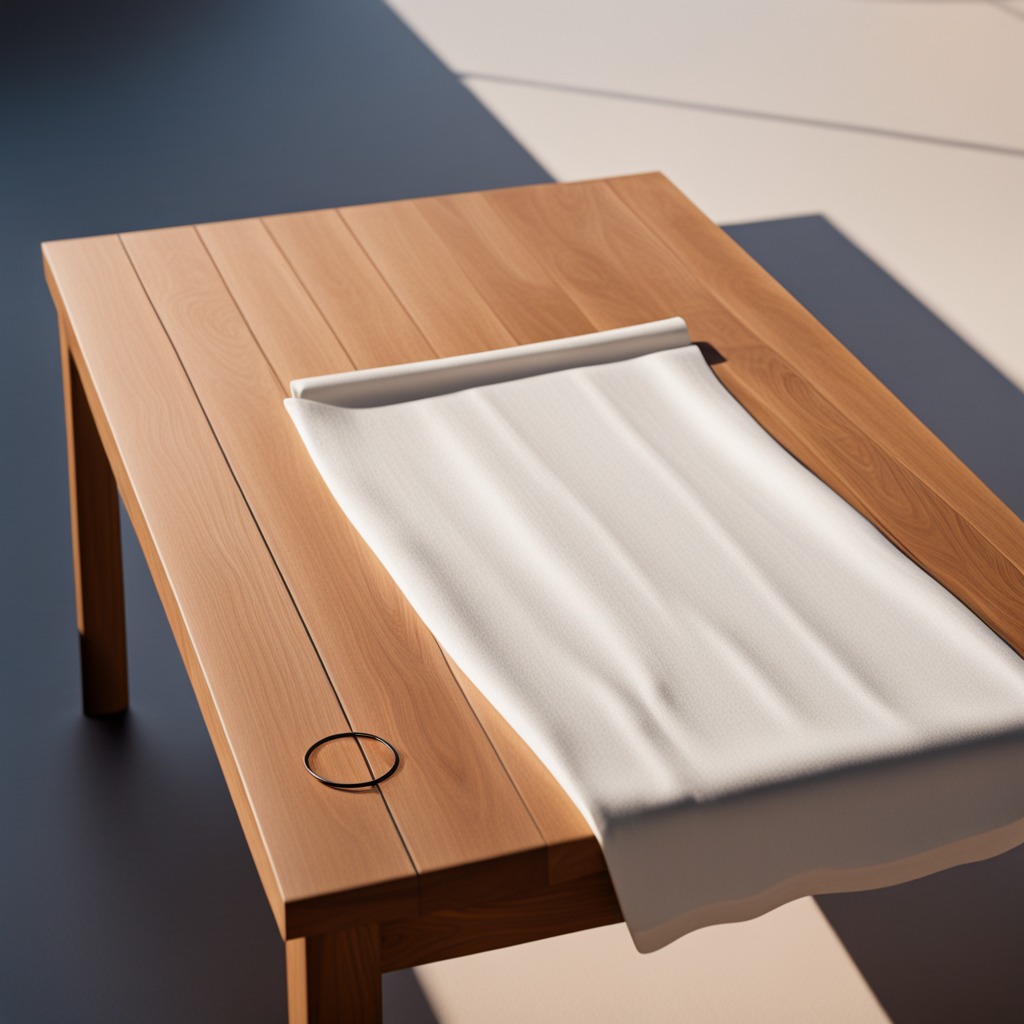
A rubber O-ring is lying on a wooden table in an outdoor workshop during daytime bright natural light soft shadows worn but beneath the cloth.